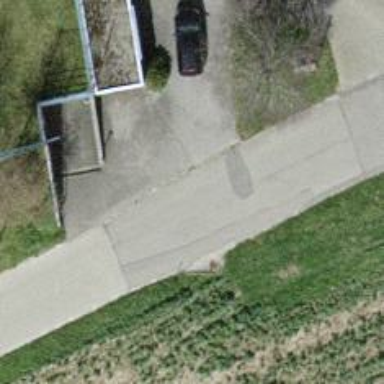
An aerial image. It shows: Bus stop along the road.